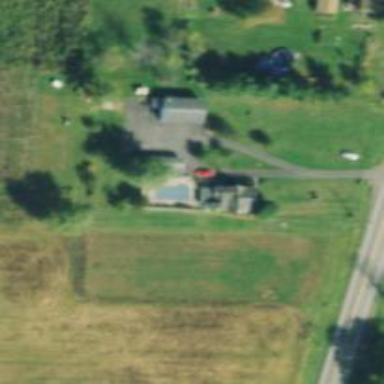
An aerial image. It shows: Driveway.